Question: I'm was working on a really simple voxel like game, but for some reason OpenGL isn't depth testing properly.
Here's the relevant code:
'''
//Render function:
void display() {
glClear(GL_COLOR_BUFFER_BIT | GL_DEPTH_BUFFER_BIT);
glLoadIdentity();
glTranslatef(2.5, 2.5, -5.0);
glColor3f(1.0, 0.5, 0.2);
glBegin(GL_QUADS);
int i, j, k;
for (i=0; i<4; i++) {
for (j=0; j<4; j++) {
for (k=0; k<4; k++) {
glPushMatrix();
glTranslatef(-(float)i, -(float)j, -(float)k);
glutSolidSphere(0.2, 32, 32);
glPopMatrix();
}
}
}
glEnd();
glutSwapBuffers();
}
//Set the initial state of OpenGL:
void initGL() {
glEnable(GL_DEPTH);
glEnable(GL_LIGHTING);
glEnable(GL_LIGHT0);
glEnable(GL_COLOR_MATERIAL);
glEnable(GL_CULL_FACE);
glClearColor(0.0, 0.0, 0.0, 1.0);
}
'''
Made sure to include this is window initilization:
'''
glutInitDisplayMode(GLUT_DOUBLE | GLUT_DEPTH);
'''
Here's a screencap:

I've tried disabling lighting features, but then it's difficult to tell what's on top of what anyway. I've tried disabling culling, nothing except the spheres are rendered inside out, which makes me think that maybe the problem is in the 'glutSolidSphere' function and not my code. I'm using OpenGL 2.3.
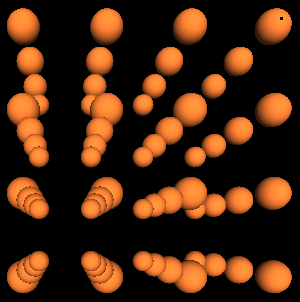
Answer: It's called
'''
glEnable(GL_DEPTH_TEST);
'''
Not just GL_DEPTH